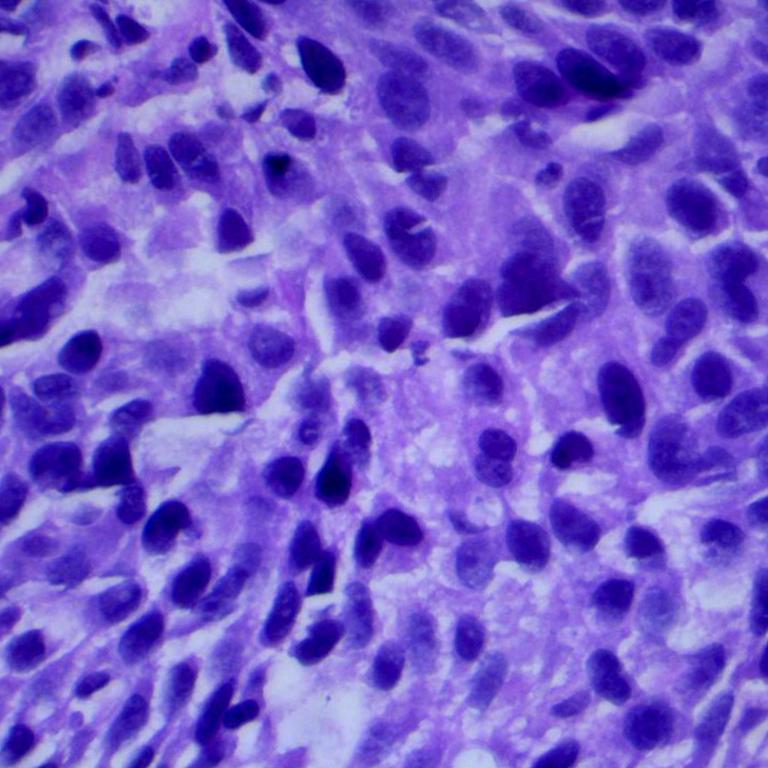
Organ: lung
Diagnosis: squamous carcinomas